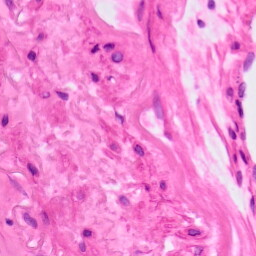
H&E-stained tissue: Lung